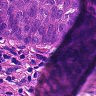
Metastatic tissue present: yes